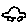
Label: car